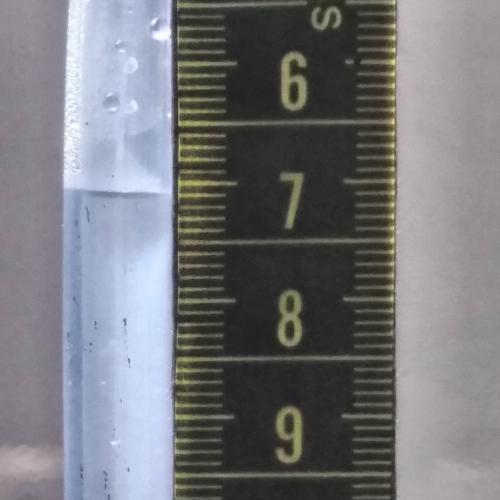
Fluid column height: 7.1 cm